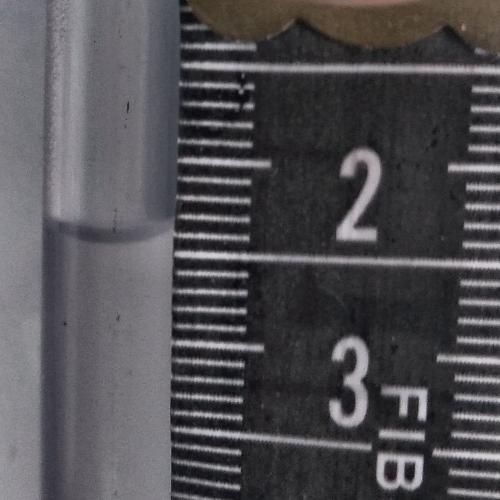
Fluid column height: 2.4 cm